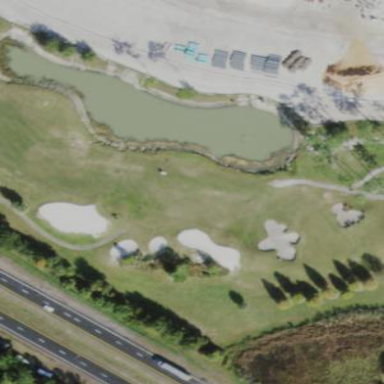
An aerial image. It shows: Picturesque scene of golf course with lateral water hazard.